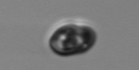
Label: Dinophyceae